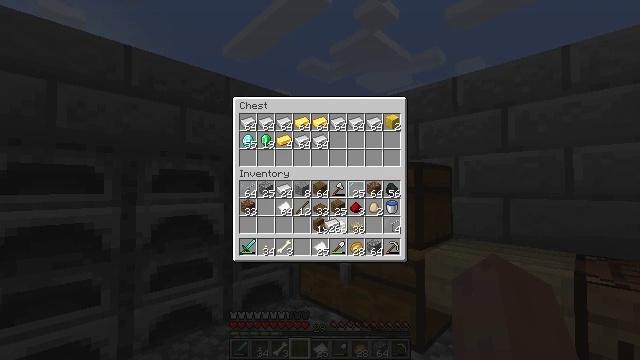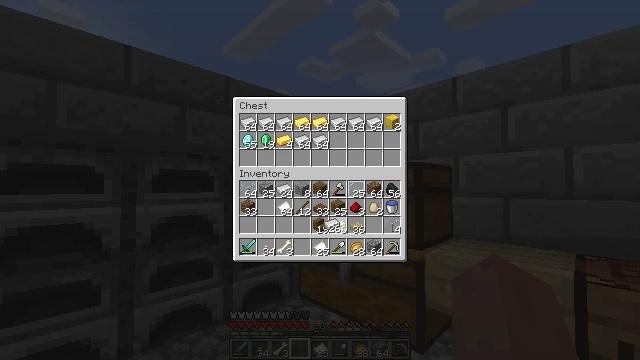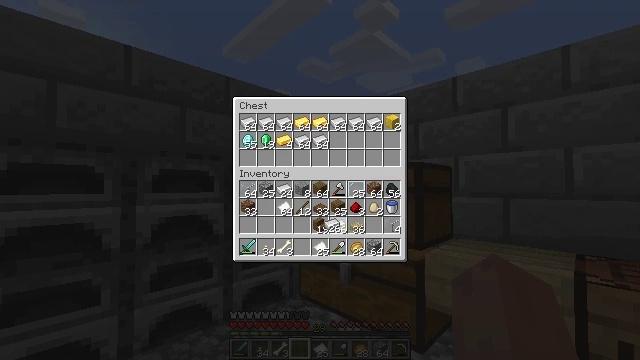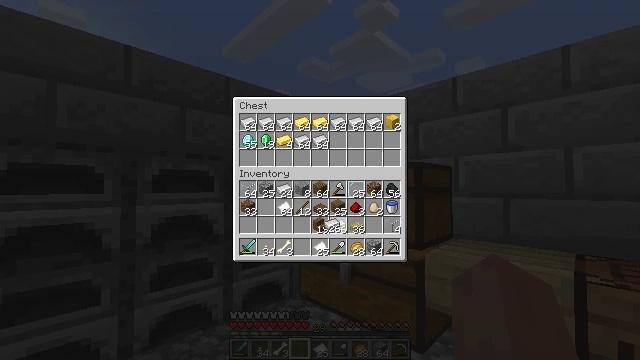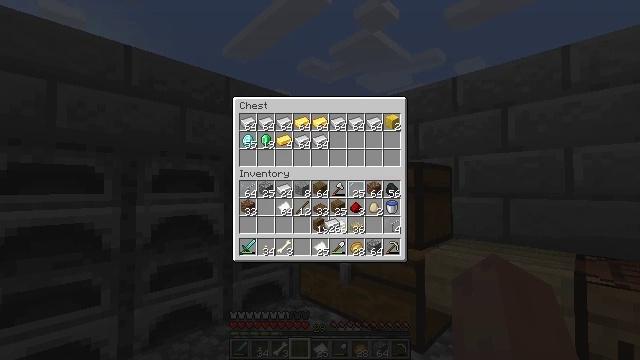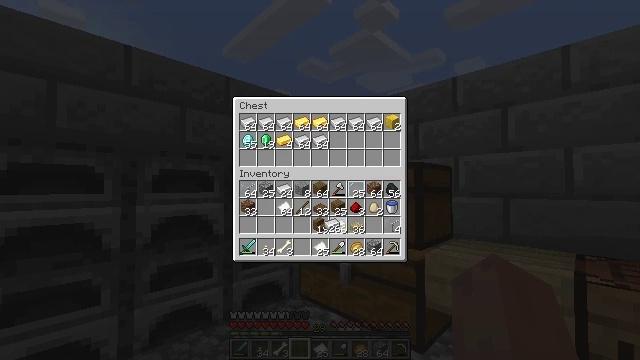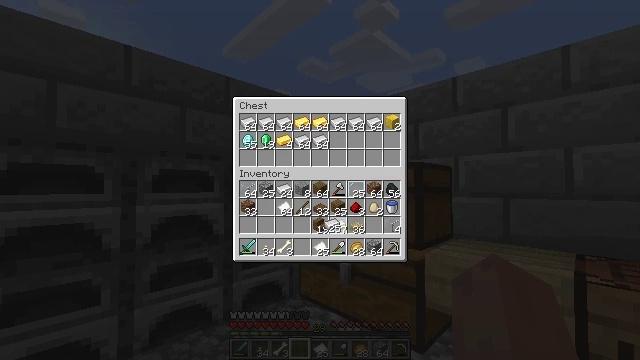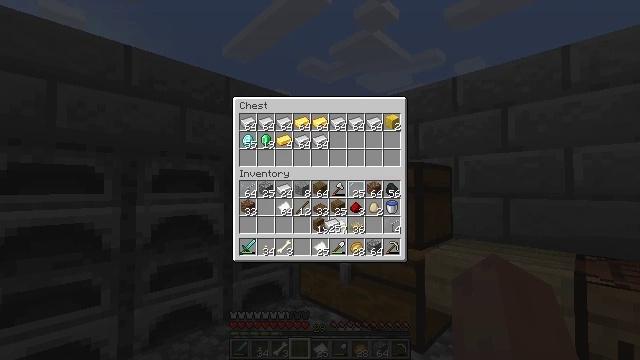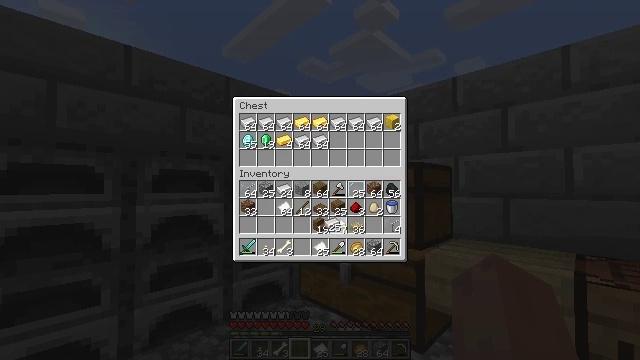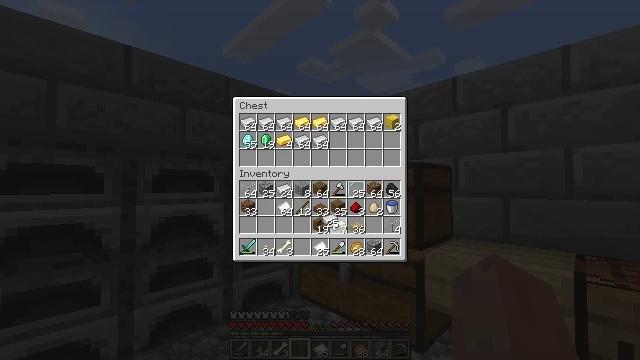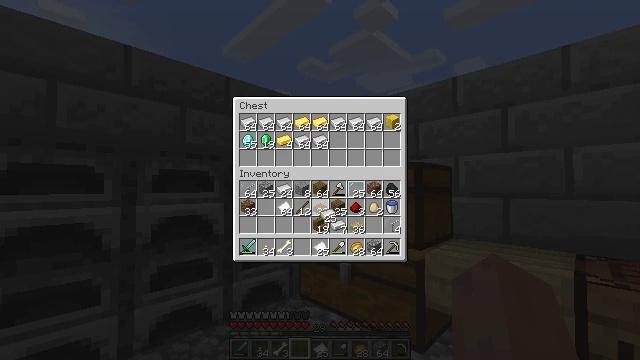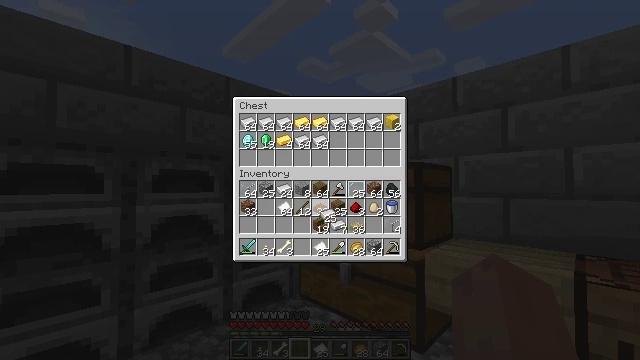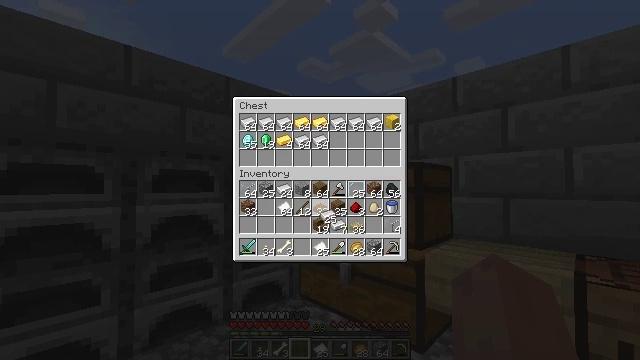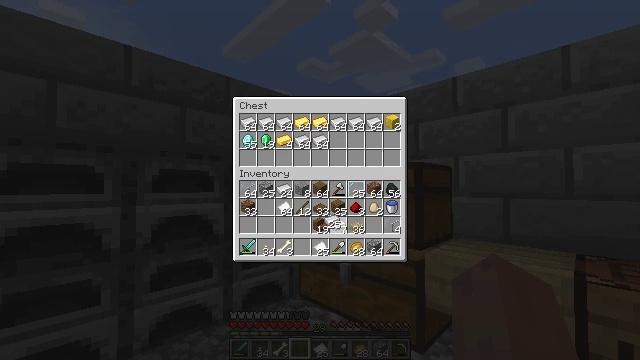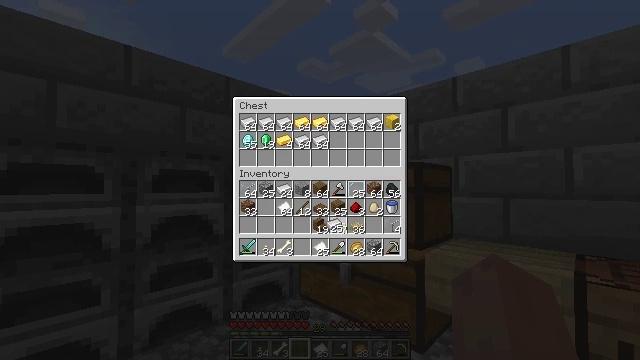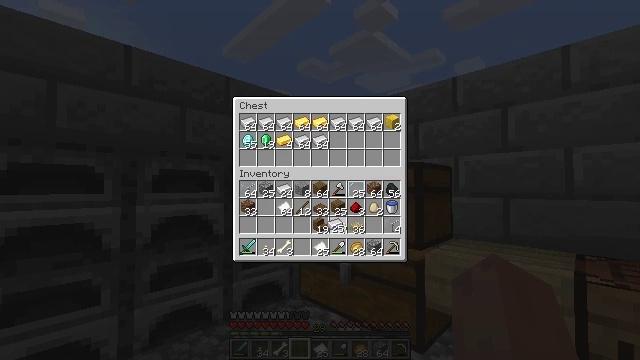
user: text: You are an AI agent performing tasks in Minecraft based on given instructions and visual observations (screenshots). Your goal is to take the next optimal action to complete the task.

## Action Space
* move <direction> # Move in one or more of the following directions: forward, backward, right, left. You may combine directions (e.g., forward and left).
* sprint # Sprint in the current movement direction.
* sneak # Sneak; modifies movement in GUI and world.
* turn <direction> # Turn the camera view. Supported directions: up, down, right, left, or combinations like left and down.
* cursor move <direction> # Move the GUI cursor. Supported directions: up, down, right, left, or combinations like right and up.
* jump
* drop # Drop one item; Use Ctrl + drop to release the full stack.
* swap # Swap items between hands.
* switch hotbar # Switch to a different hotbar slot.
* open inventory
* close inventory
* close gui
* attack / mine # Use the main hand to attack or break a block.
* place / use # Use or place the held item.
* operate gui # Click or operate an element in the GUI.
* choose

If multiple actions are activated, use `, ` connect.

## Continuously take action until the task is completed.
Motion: motion action
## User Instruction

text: Combine redstone and iron ingots in the crafting table to make a compass.
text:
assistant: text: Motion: choose
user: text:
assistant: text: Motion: choose
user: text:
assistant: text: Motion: choose
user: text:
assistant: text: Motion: choose
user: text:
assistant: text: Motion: choose
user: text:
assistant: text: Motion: no_op
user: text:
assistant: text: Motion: no_op
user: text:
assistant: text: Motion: no_op
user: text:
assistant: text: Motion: no_op
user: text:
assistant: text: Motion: no_op
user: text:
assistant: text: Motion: no_op
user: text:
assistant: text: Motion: no_op
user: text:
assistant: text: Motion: no_op
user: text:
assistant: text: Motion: no_op
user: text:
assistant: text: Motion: no_op
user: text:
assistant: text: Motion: no_op
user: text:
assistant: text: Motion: choose
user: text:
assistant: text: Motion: choose
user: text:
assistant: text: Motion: choose
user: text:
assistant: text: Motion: no_op
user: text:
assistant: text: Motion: no_op
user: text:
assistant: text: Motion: no_op
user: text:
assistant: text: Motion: no_op
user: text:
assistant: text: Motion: no_op
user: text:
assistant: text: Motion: no_op
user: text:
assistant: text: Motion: choose
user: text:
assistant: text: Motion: choose
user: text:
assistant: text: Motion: choose
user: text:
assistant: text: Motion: no_op
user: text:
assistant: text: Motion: no_op